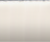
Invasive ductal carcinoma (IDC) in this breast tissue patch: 0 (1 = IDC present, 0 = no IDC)